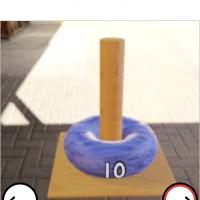
Task: sum
Answer: 10